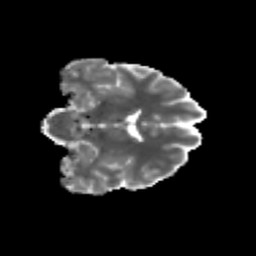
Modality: MD
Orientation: coronal
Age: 24
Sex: male
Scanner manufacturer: siemens
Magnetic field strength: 3 T
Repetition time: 3.5 s
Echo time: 0.125 s